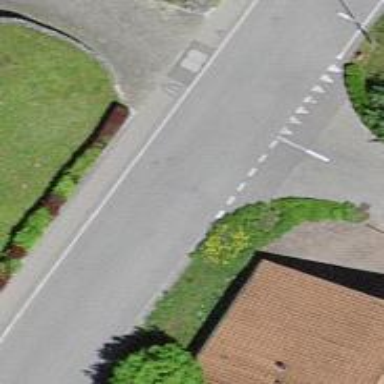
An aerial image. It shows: Residential road.